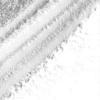
Label: not_dusty